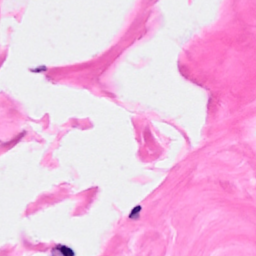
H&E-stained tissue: Breast